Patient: sex M, age 46
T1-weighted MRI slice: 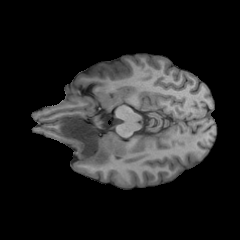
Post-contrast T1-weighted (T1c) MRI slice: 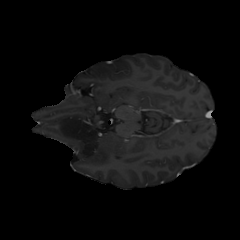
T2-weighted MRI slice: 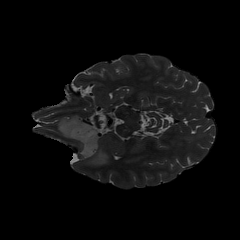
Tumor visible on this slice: yes
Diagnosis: Astrocytoma, IDH-mutant
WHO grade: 2